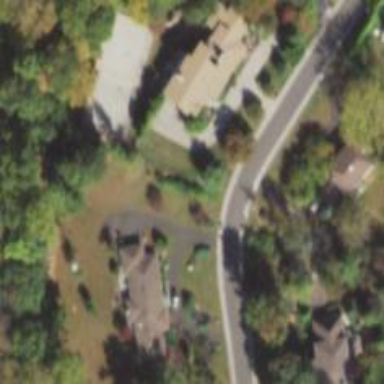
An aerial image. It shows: Driveway leading to service road.